Field crop: maize
Growth stage: 2
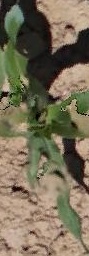
Species: maize